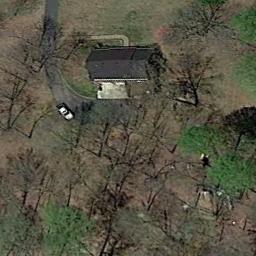
Label: residential